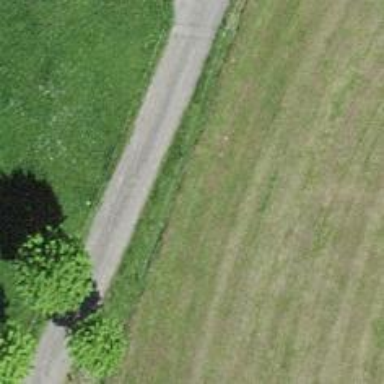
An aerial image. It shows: Well-maintained track road with grade 1 tracktype.